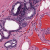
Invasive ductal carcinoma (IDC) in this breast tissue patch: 0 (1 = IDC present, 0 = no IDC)